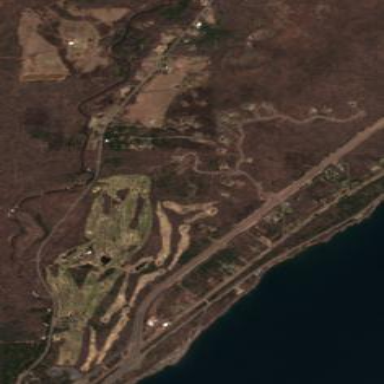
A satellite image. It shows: Golf course surrounded by greenery.